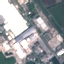
Land use / land cover class: Industrial